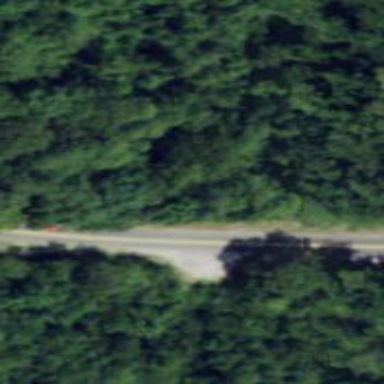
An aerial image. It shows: Tertiary road.